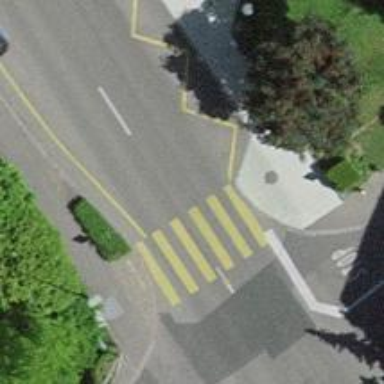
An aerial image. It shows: Uncontrolled zebra crossing on the road.